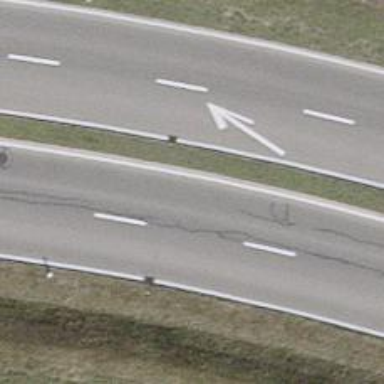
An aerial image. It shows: Asphalt road classified as primary highway.